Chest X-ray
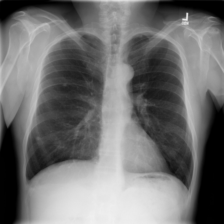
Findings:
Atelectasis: negative
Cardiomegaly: negative
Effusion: negative
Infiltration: negative
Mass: negative
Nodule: negative
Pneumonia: negative
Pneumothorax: negative
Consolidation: negative
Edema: negative
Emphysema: negative
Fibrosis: negative
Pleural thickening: negative
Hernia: negative